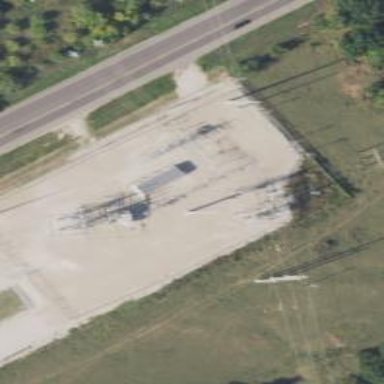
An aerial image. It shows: Distribution substation surrounded by fence.